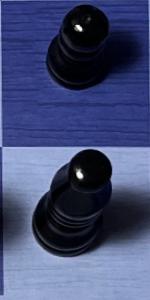
Label: Bishop_Black